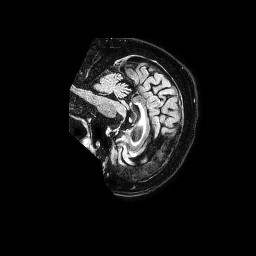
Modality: FLAIR
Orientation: sagittal
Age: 76
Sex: male
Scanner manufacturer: philips
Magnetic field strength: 1.5 T
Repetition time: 4.8 s
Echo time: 0.3 s